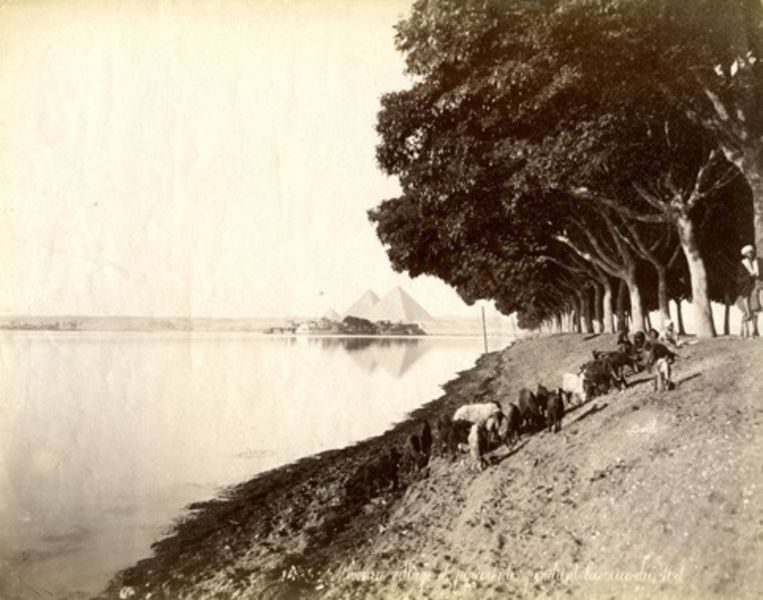
Titel: 1433 Avenue, village et pyramides pendant la crue du Nil
Künstler: Félix Bonfils
Standort: Hamburg
Institution: Museum für Kunst und Gewerbe Hamburg
Schlagwörter: fluss, landschaft, foto, fotografie, photographie, photo, karton, anlagen, albumin, pyramiden, nil, landschaftsdarstellung, lichtbild, reisefotografie, schwarzweißpositivverfahren, silbersalzverfahren, schwarzweißfotografie, reisephotographie, albuminpapier